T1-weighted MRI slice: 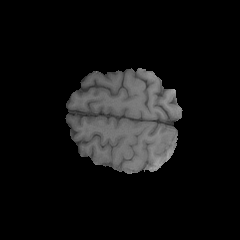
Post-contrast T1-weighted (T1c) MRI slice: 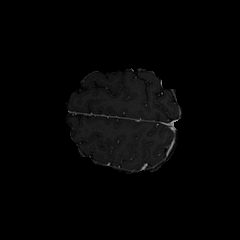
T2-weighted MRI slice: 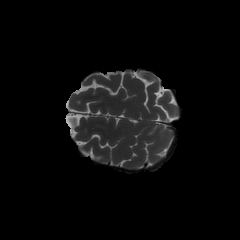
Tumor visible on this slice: no